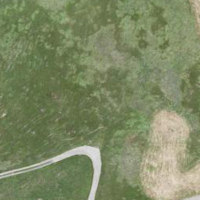
EUNIS habitat code: 24
Species observed at this site:
Parnassia palustris
Geum rivale